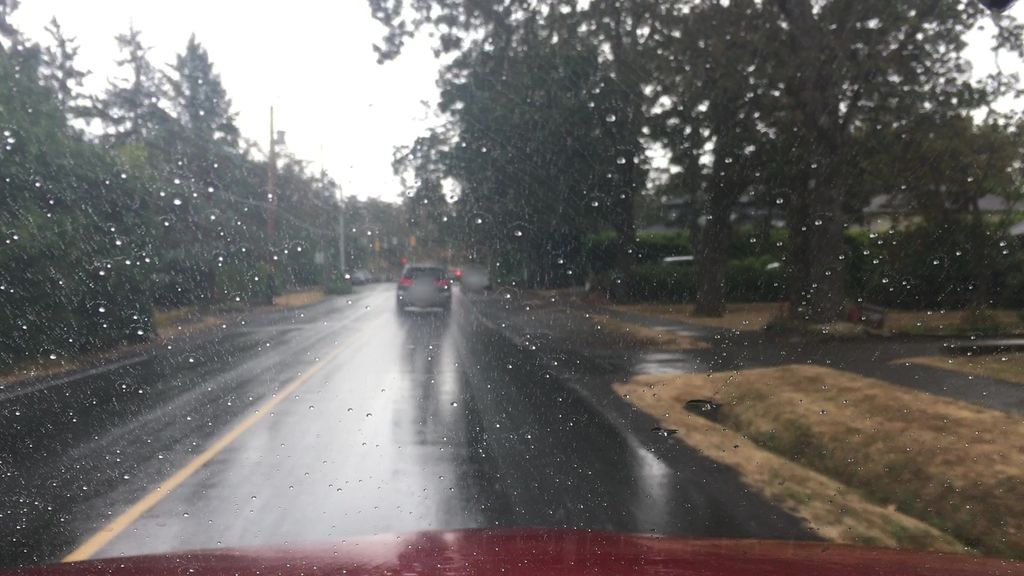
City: victoria